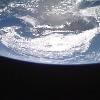
Label: cloud